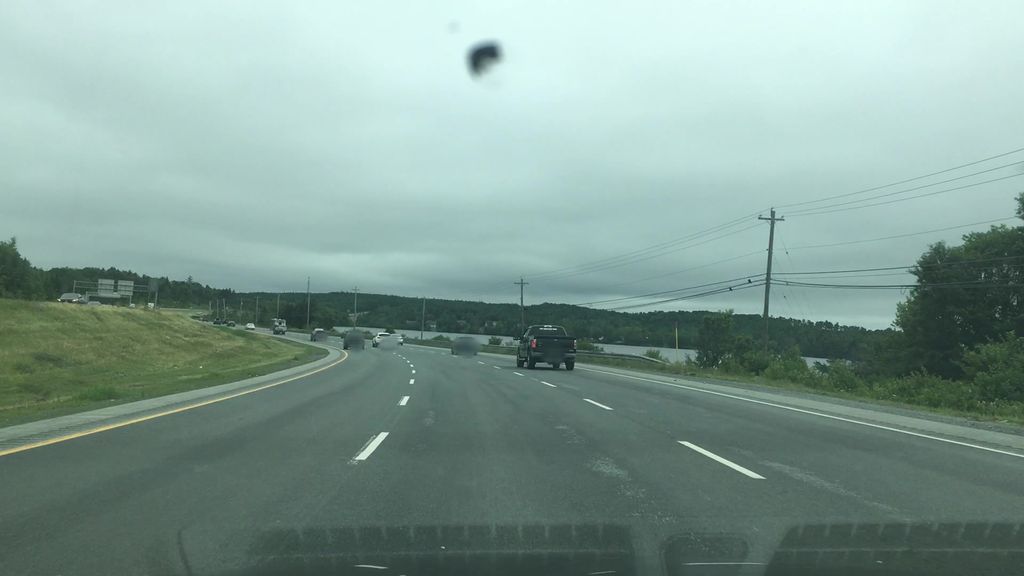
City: halifax